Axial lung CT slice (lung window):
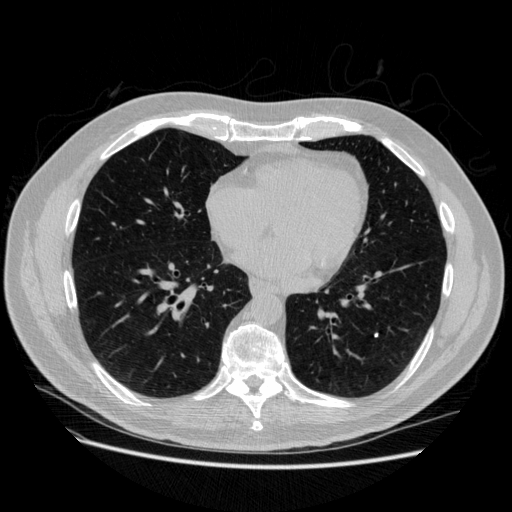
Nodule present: yes
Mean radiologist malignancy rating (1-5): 1